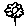
Label: flower